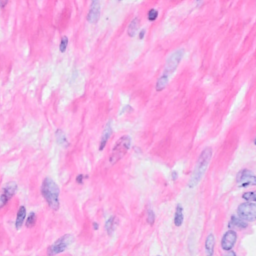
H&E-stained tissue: Breast